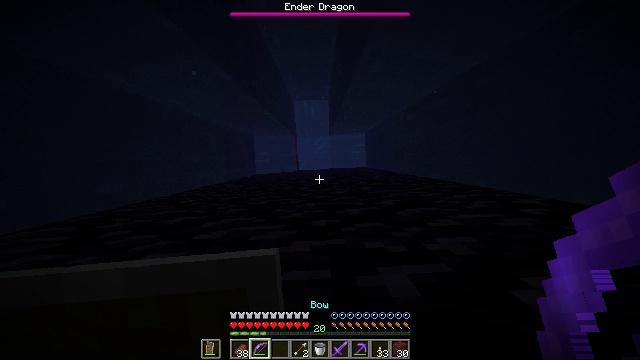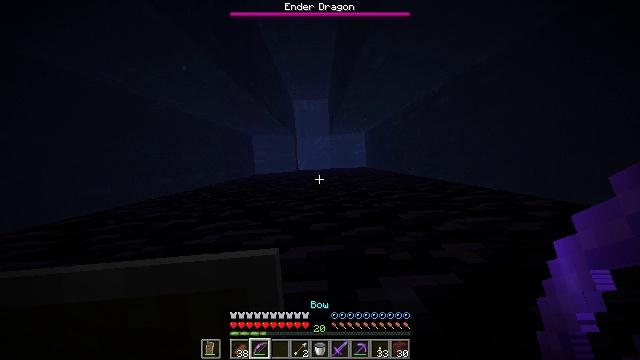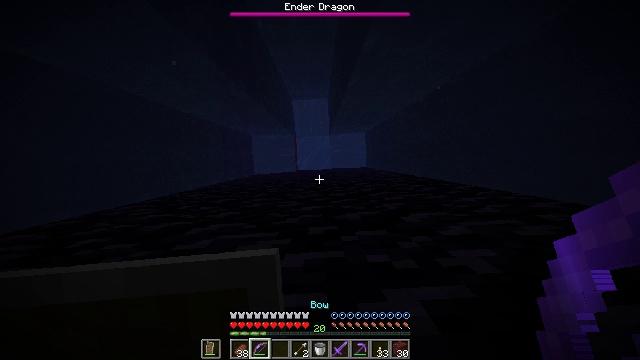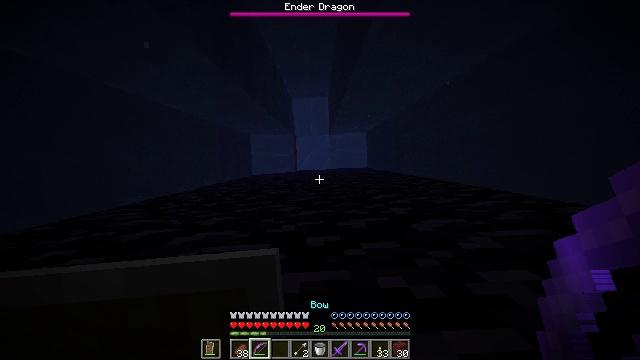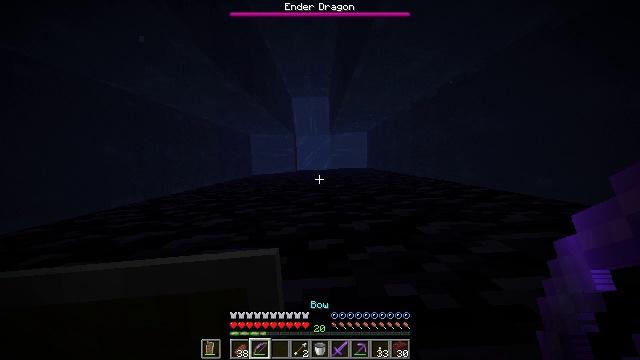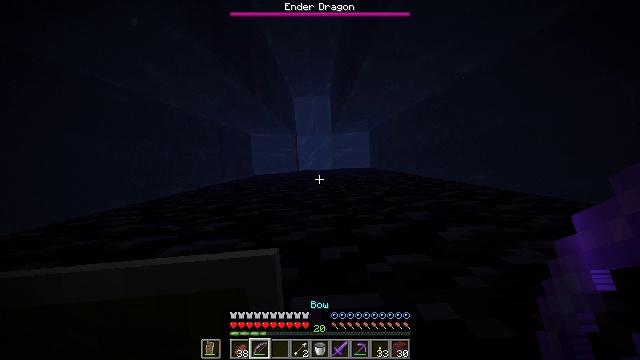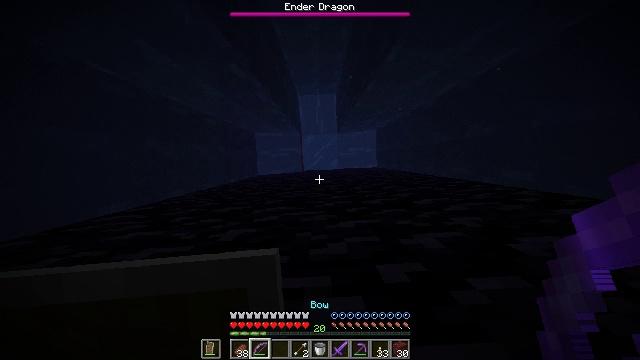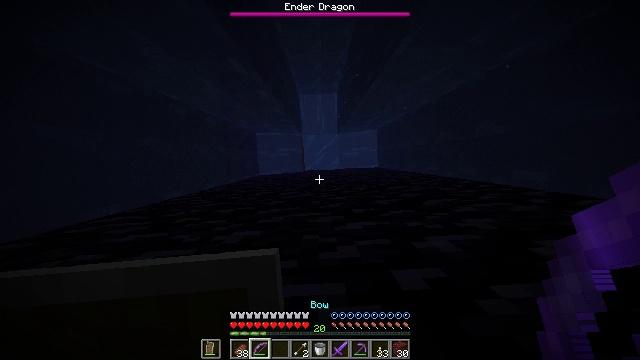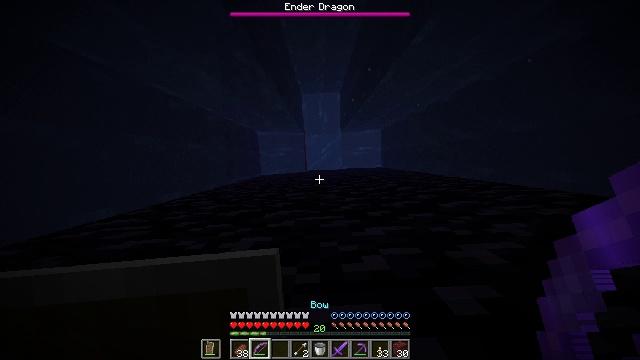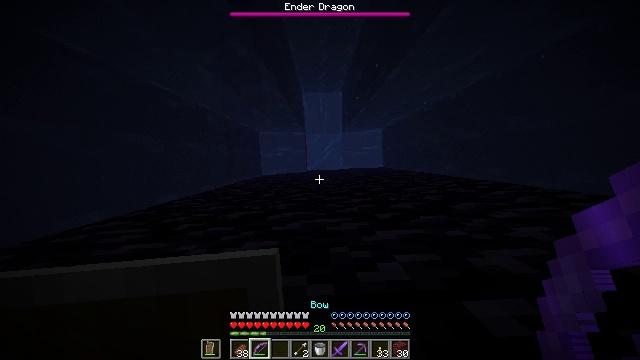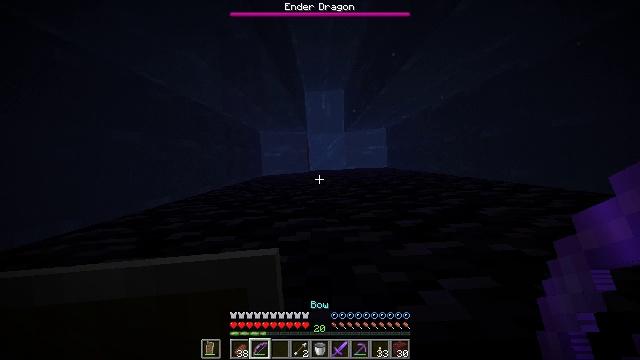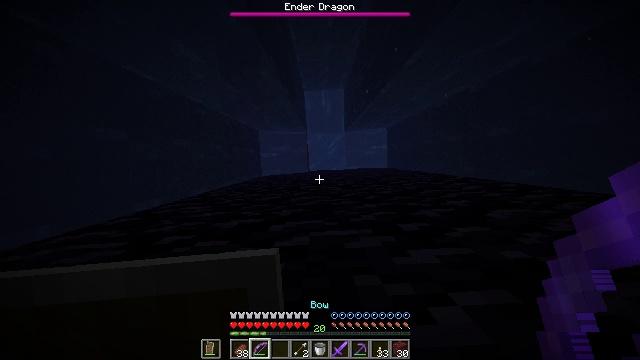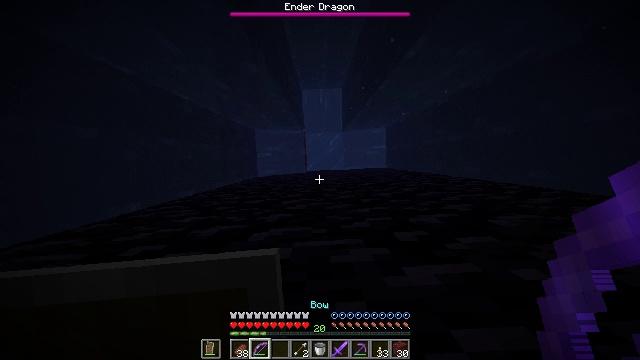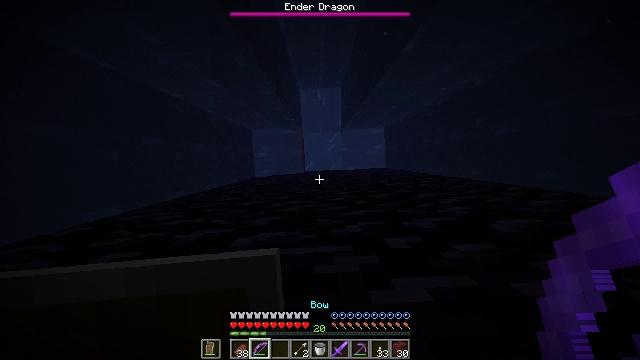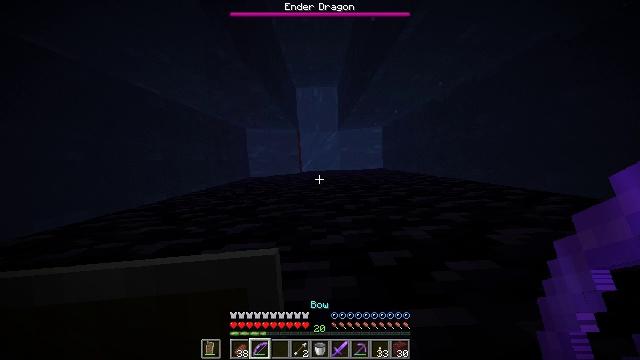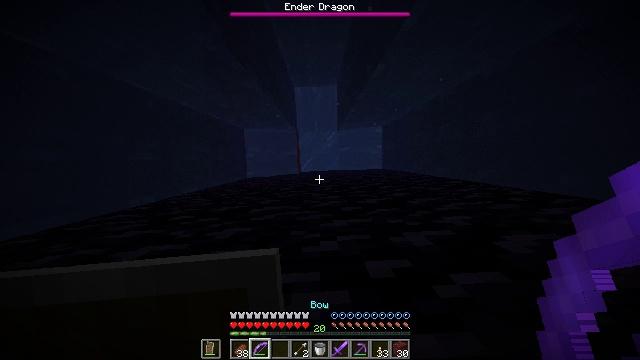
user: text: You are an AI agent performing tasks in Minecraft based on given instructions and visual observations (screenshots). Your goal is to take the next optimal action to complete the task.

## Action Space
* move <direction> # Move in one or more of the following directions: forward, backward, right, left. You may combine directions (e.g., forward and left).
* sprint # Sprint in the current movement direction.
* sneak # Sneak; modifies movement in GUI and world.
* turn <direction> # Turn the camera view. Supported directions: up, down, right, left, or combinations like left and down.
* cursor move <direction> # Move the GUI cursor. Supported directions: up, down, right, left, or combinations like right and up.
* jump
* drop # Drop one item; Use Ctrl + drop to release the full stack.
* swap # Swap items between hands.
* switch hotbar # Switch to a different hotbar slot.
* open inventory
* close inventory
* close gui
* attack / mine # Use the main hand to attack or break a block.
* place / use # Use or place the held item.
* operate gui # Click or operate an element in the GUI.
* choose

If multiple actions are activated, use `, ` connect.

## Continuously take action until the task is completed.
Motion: motion action
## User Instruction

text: Attack the iron bars to collect them.
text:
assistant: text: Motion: move forward, jump
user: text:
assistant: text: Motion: move forward, jump
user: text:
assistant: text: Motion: move forward, jump
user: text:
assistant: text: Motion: move forward and move left, jump
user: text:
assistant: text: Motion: move forward and move left, jump
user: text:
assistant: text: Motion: move forward and move left, jump
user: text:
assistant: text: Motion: move forward, jump
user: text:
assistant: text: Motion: move forward, jump
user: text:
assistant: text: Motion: move forward, jump
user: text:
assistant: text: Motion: move forward, jump
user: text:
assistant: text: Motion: move forward and move right, jump
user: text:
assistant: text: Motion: move forward and move right, jump
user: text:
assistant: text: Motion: move forward and move right, jump
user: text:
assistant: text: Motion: move forward, jump
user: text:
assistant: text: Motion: move forward, jump
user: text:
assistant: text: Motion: move forward, jump
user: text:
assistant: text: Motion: move forward, jump
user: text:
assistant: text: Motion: move forward, jump
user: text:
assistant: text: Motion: move forward, jump
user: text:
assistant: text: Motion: move forward, jump
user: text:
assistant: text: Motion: move forward, jump
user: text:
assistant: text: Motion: move forward, jump
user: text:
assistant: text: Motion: move forward, jump
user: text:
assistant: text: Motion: move forward
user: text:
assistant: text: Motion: move forward
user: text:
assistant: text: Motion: move forward
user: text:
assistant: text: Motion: move forward
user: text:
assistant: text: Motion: move forward
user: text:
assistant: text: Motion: move forward
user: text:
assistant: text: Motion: move forward